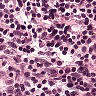
Metastatic tissue present: no